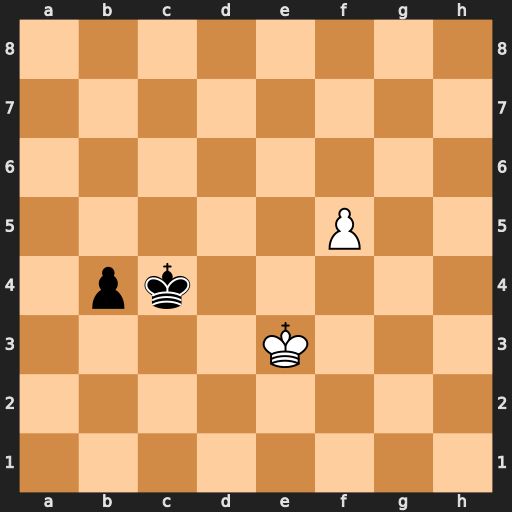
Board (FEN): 8/8/8/5P2/1pk5/4K3/8/8
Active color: w
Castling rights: -
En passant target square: -
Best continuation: f6 b3 Kd2 Kd5 f7 b2 Kc2 b1=Q+ Kxb1